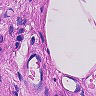
Metastatic tissue present: no